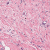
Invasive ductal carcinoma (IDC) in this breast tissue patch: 0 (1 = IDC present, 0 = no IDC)